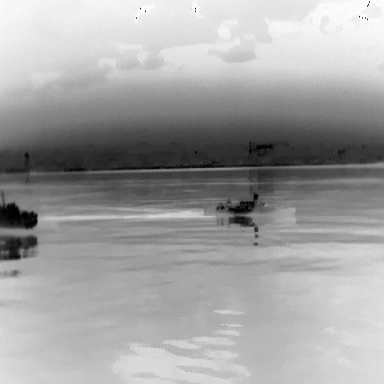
There is a canoe in the infrared image.